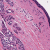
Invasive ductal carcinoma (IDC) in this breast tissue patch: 0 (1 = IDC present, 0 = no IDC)